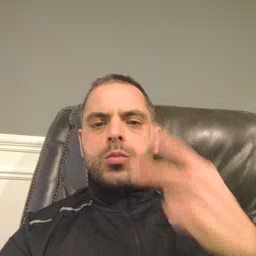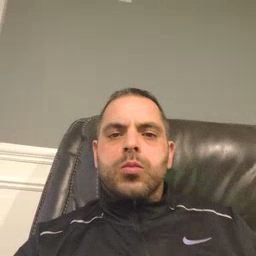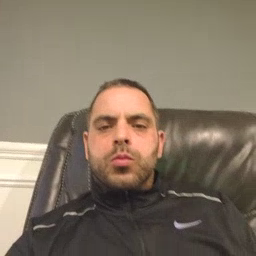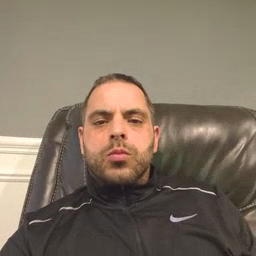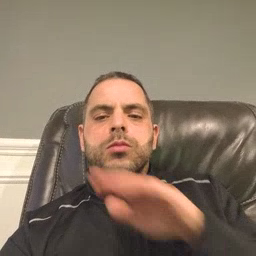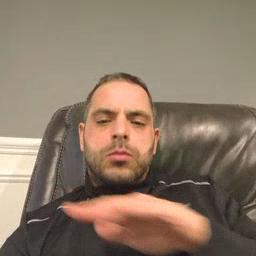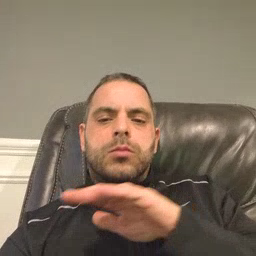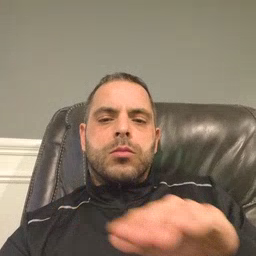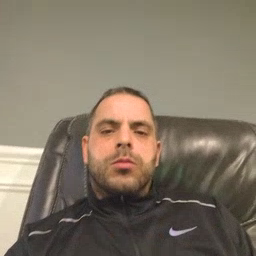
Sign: clean